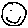
Label: smiley face